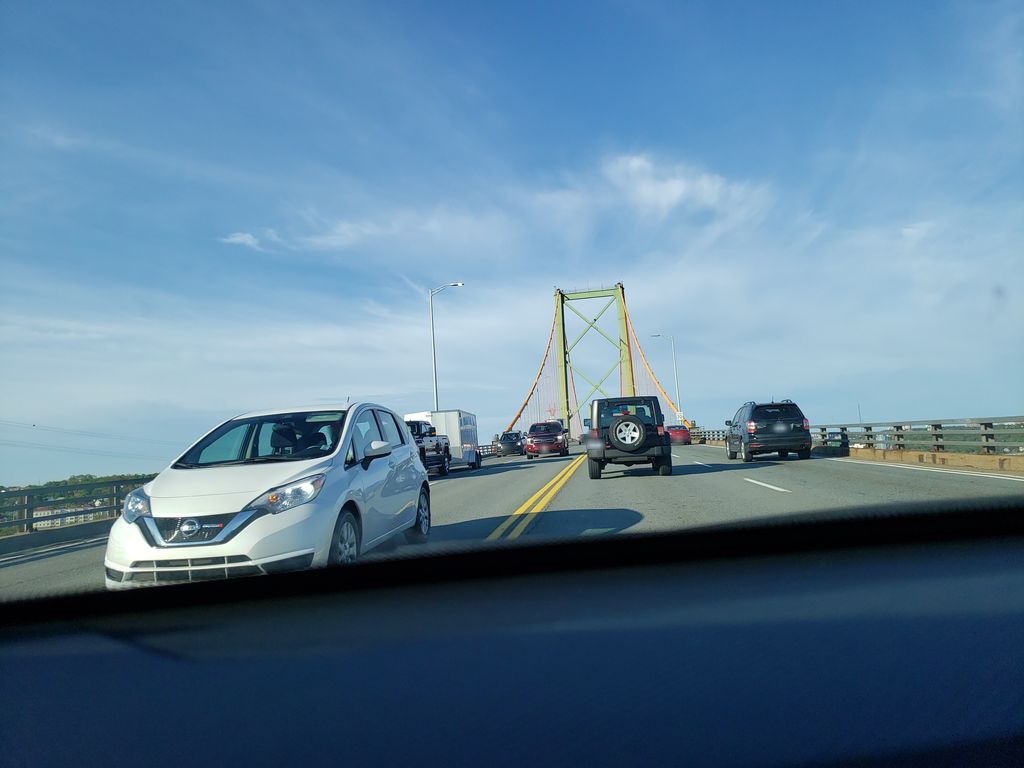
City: halifax